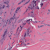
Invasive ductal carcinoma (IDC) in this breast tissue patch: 1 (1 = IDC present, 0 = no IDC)